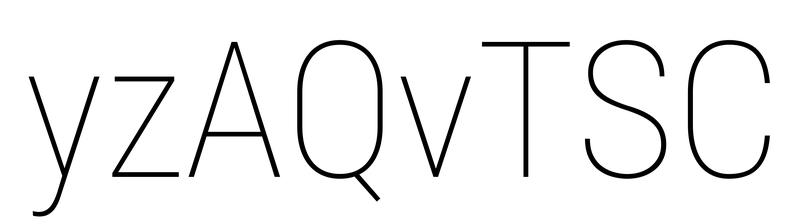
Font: Roboto_Condensed_Thin